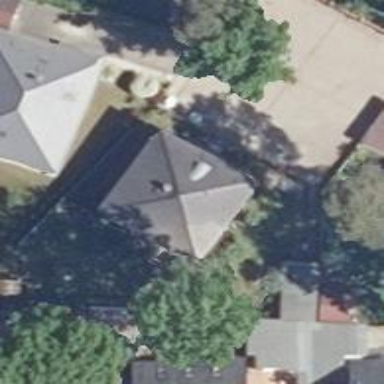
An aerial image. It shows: Detached building with pyramidal roof shape.